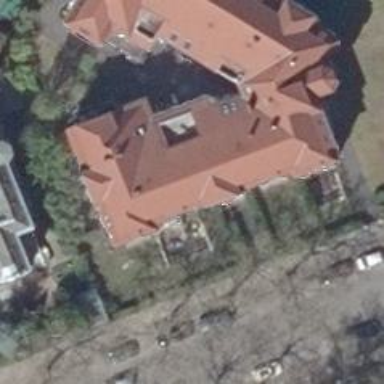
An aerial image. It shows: Charming apartments building with mansard roof design.